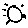
Label: sun